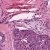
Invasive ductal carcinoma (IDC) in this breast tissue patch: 0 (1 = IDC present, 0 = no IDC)